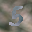
Label: 5